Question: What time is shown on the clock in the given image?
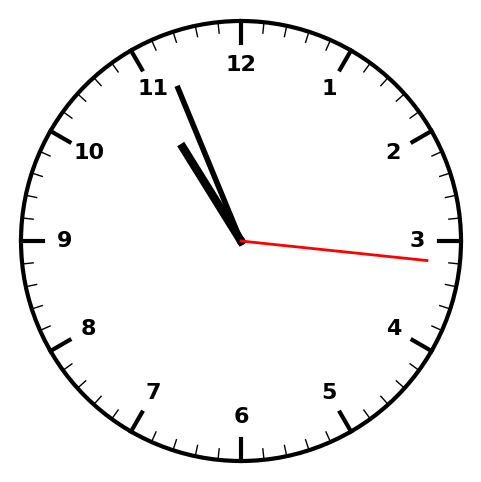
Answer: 10:56:16